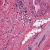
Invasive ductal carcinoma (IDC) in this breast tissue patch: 1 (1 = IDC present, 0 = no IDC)